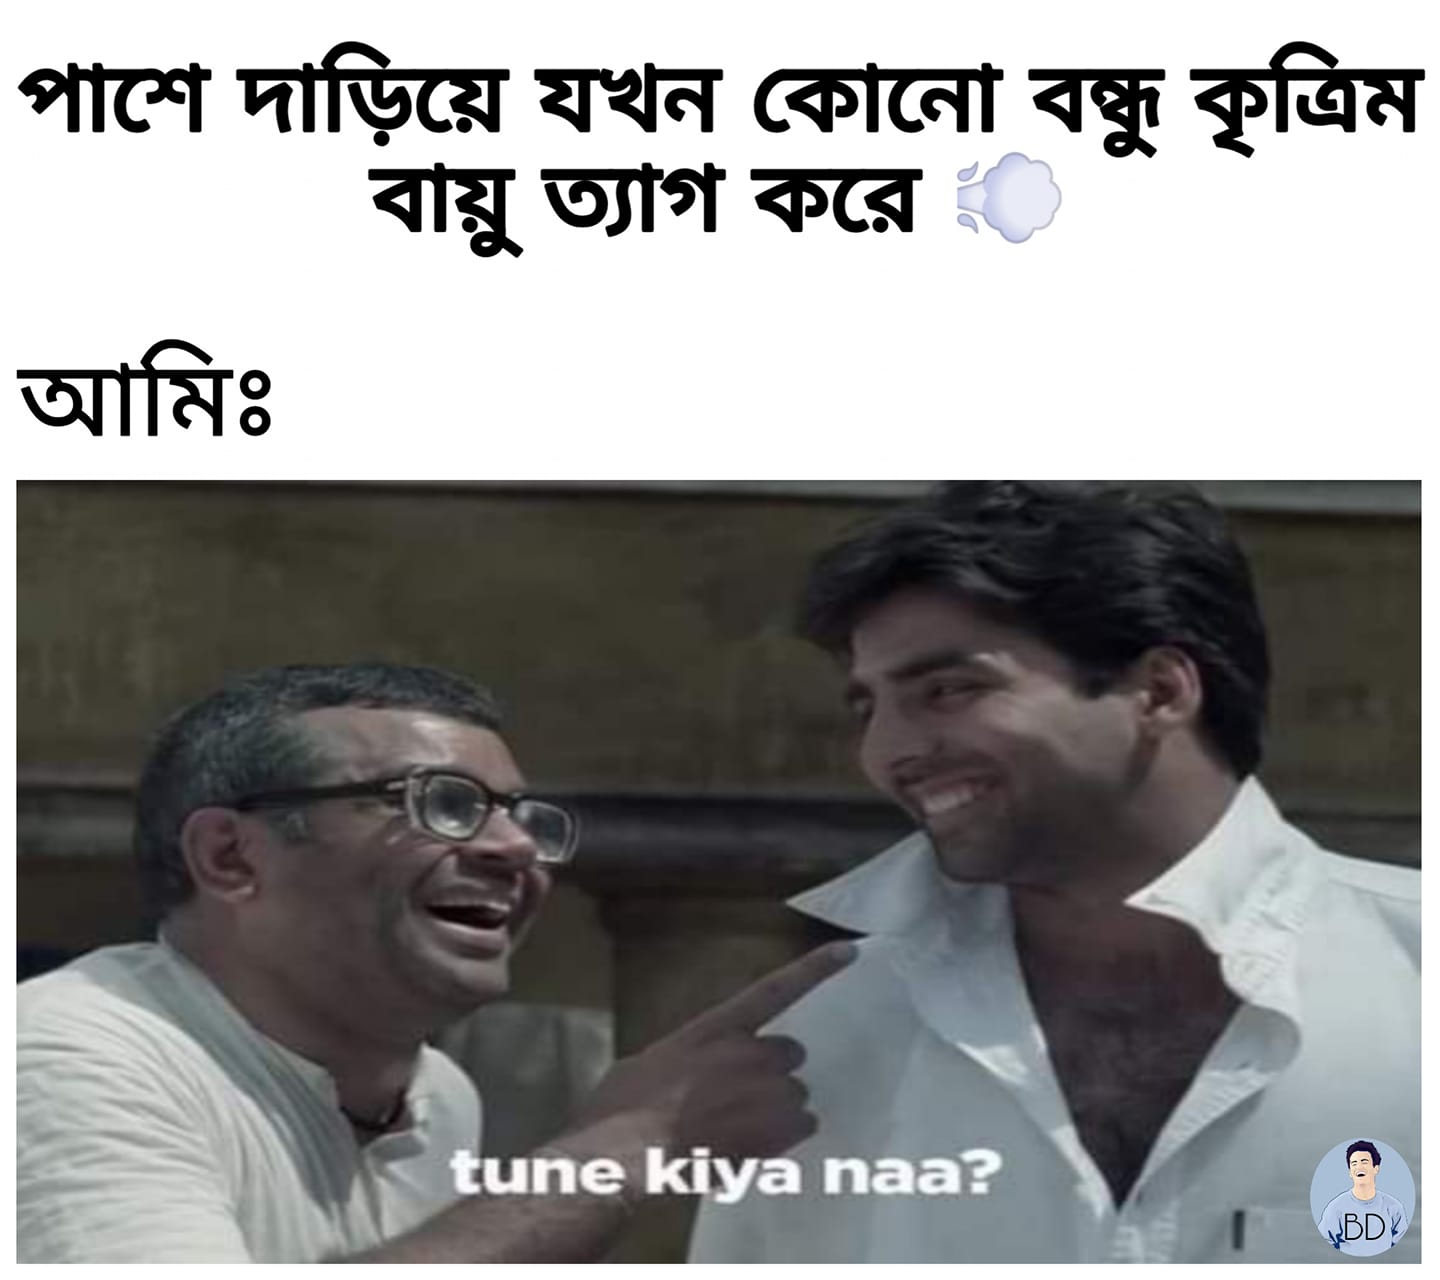
Caption: পাশে দাঁড়িয়ে যখন কোনো বন্ধু কৃত্রিম বায়ু ত্যাগ করে     আমিঃ     tune kiya naa?
Label: non-hate